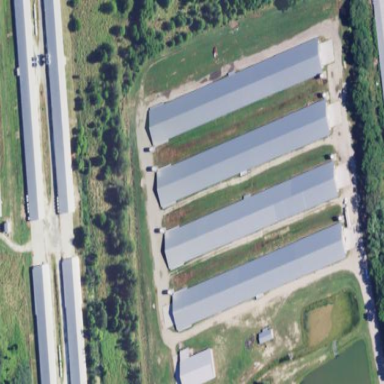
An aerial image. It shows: Farm auxiliary building.